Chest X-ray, PA view. Patient: 18 years old, sex F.
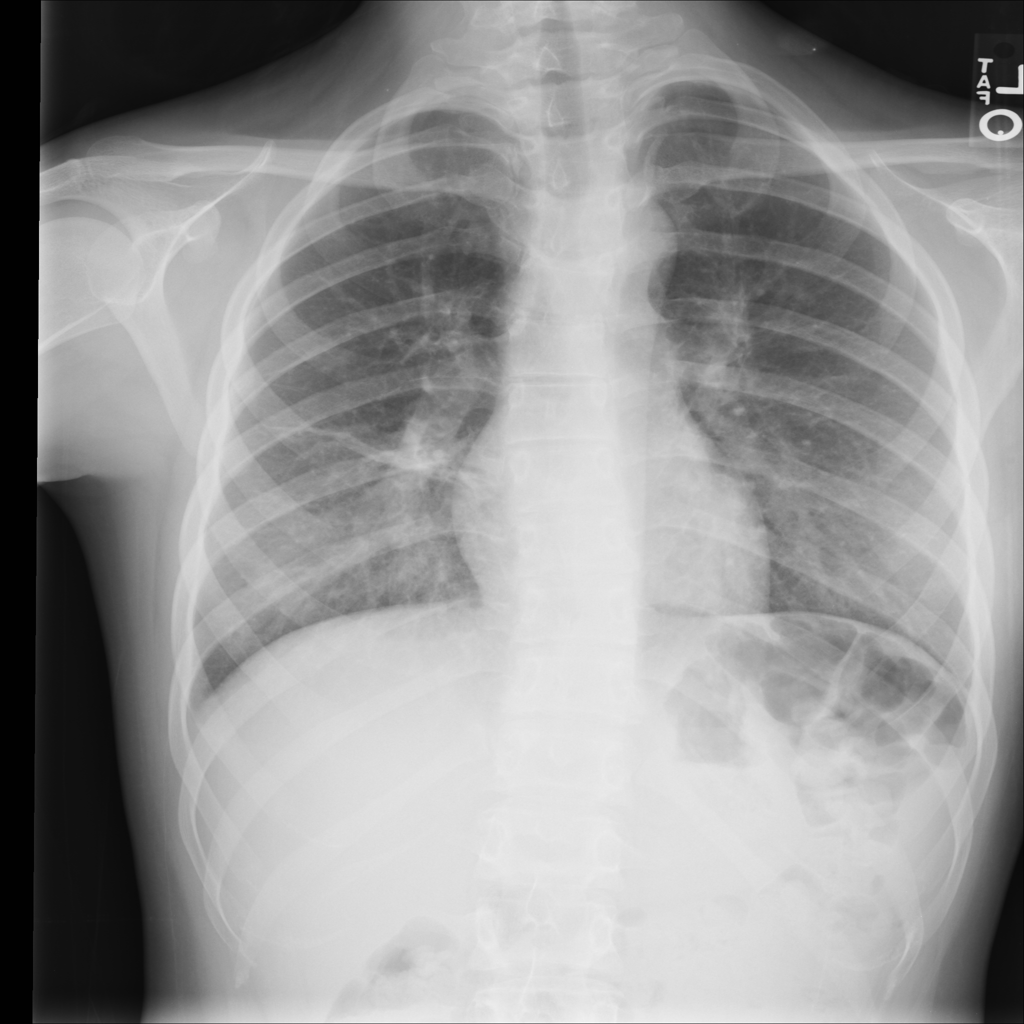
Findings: No Finding